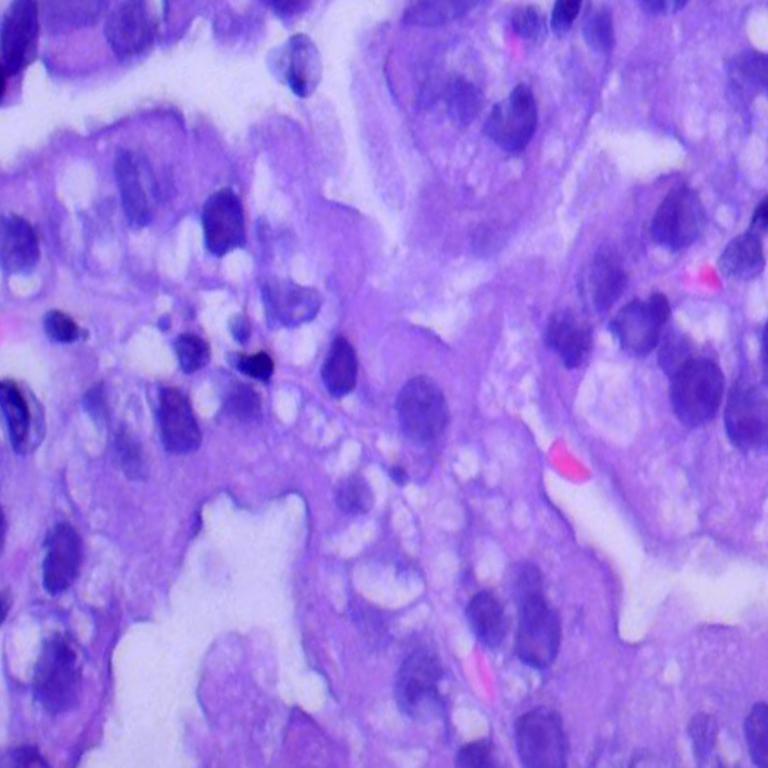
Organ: lung
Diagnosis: adenocarcinomas